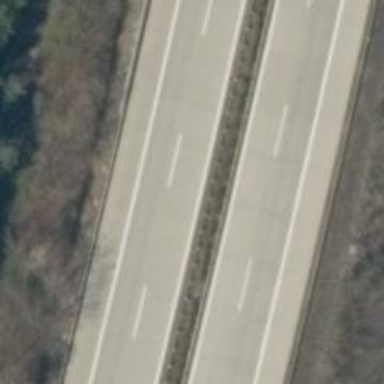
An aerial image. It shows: Motorway with concrete surface.